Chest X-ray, AP view. Patient: 64 years old, sex M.
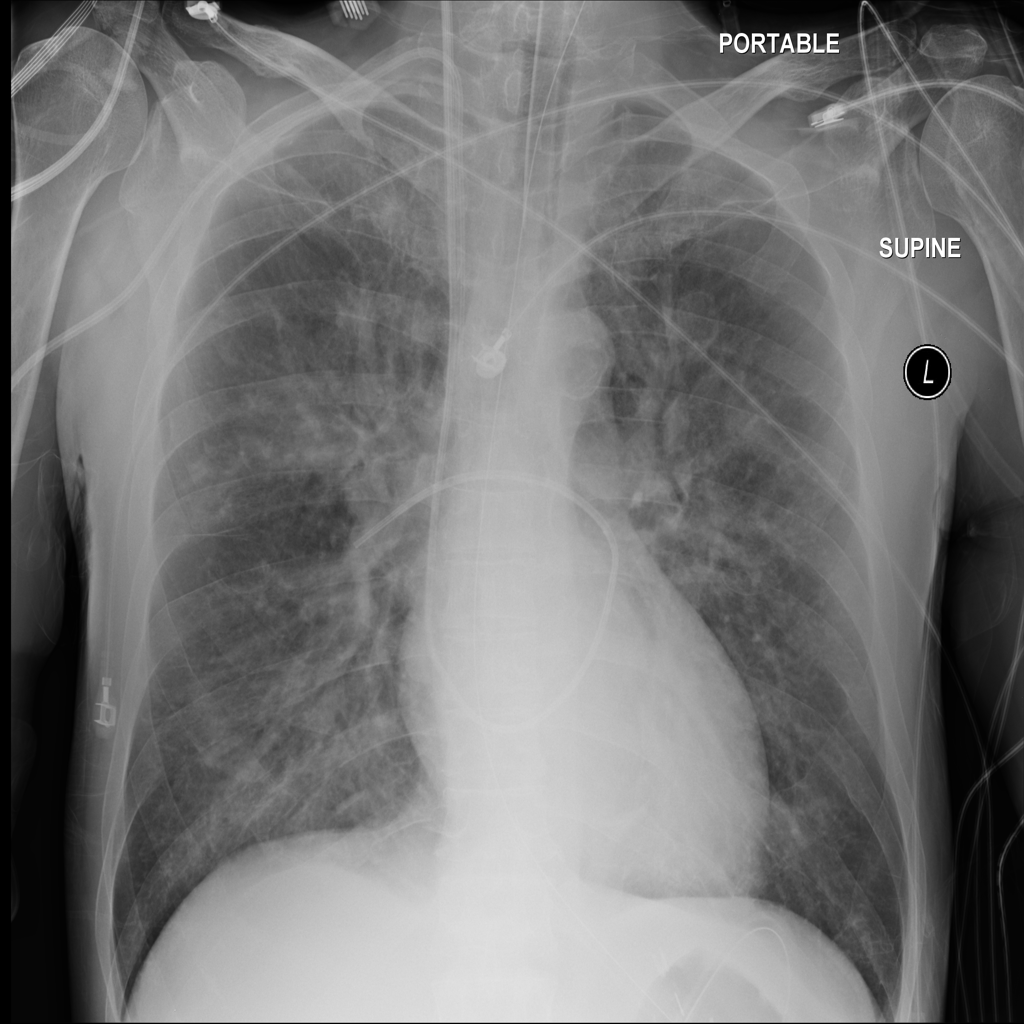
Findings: Infiltration